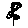
Label: flower